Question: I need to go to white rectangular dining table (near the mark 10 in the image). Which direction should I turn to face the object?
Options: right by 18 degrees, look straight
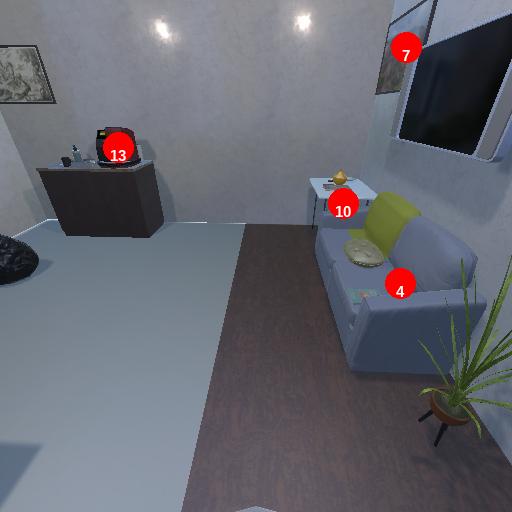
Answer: right by 18 degrees